Question: When editing .pt files (which I've configured to be highlighted as XML) in MacVim, I get these funny little red arrows on the side.

What do these mean? What "feature" is this, and where can I find out more information about it?
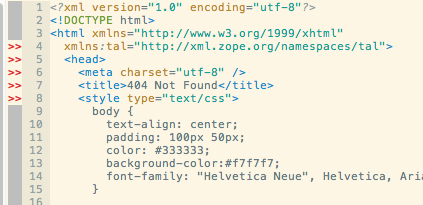
Answer: Those arrows are most probably added by the <URL> plugin, you can probably remove that plugin from executing inside Janus, somehow.
Also, as mentioned in my comments. You should not use Vim distributions, and here's why:
It is considered bad practice, that's one of the big reasons. At least it is from an experienced/advanced/expert Vim user, I don't claim to be any of them, but I'm certainly no beginner. :)
But the most important reason is because it slows you down. In more than one way. It slows you down in the fact that you don't get to know Vim, because you didn't configure it, the distribution did, sure you can usually override their settings, but it's definitely not the same than if you did it yourself.
And in a bigger way perhaps, is because you need to learn everything the plugins do, AT THE SAME TIME. That's no good. This of course changes if you're comfortable with all the plugins before hand.
For example right now, you didn't add those arrows, the distribution did. And so you were confused, because you didn't know about it, but it's still there.
That's just my two cents from the perspective of an adept (if I qualify as that) Vim user.